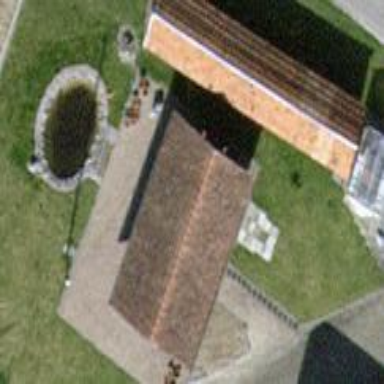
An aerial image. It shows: View of roof of building.